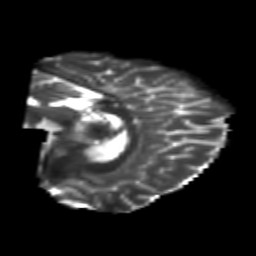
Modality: T2w
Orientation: sagittal
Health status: healthy
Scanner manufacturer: philips
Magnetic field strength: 3 T
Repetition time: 6.964 s
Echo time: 0.092 s